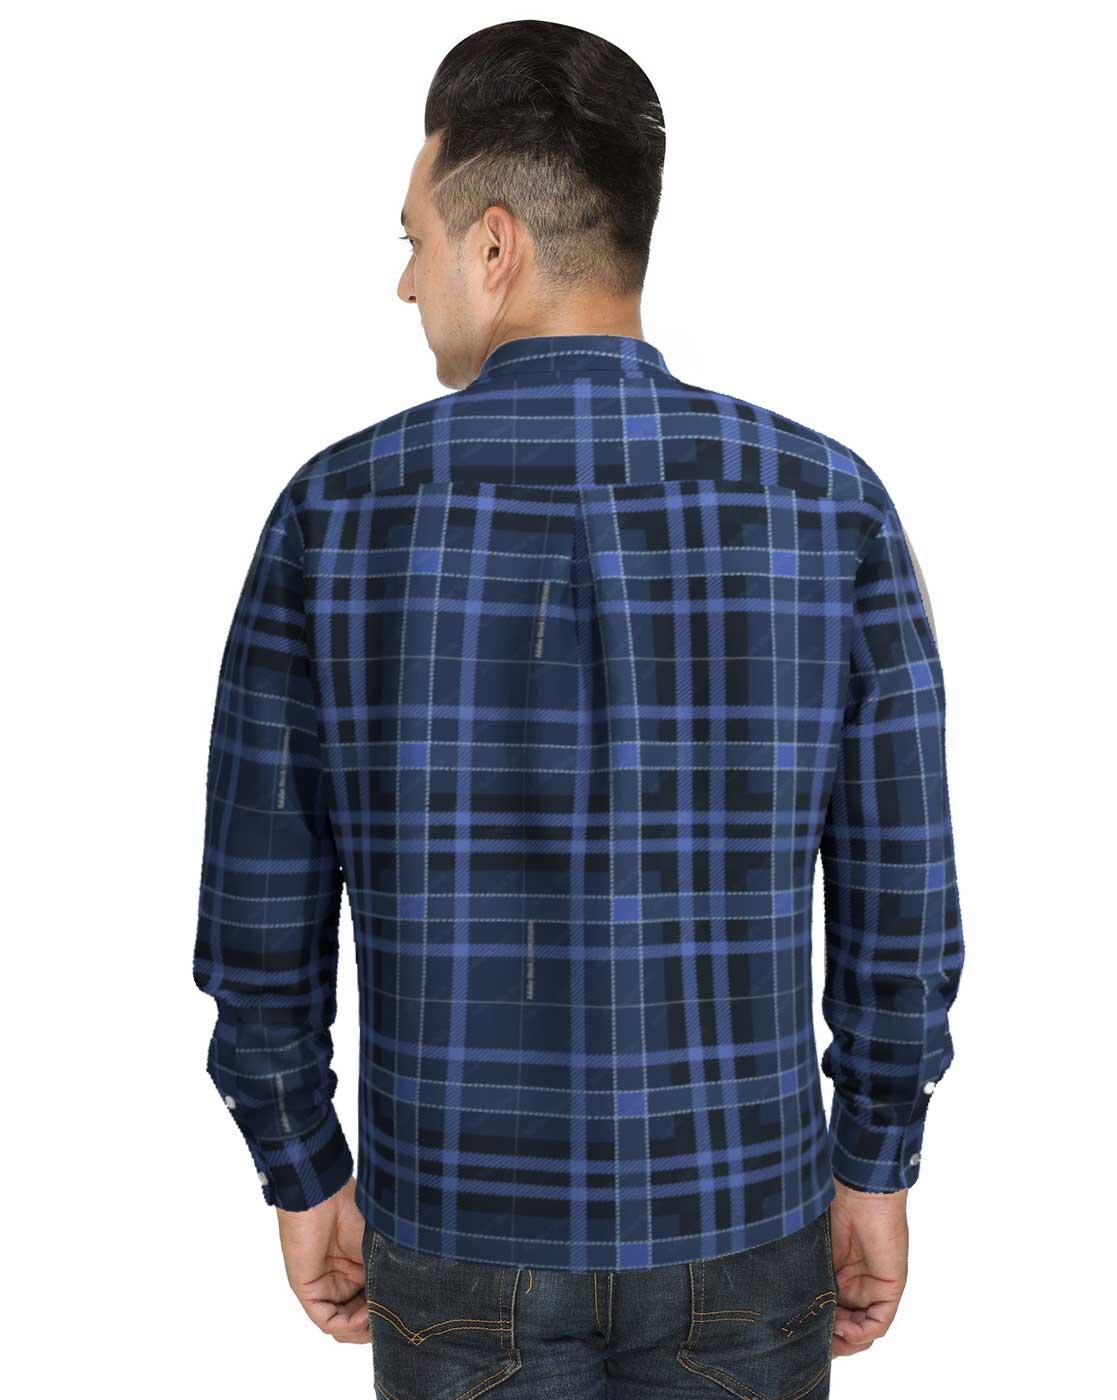
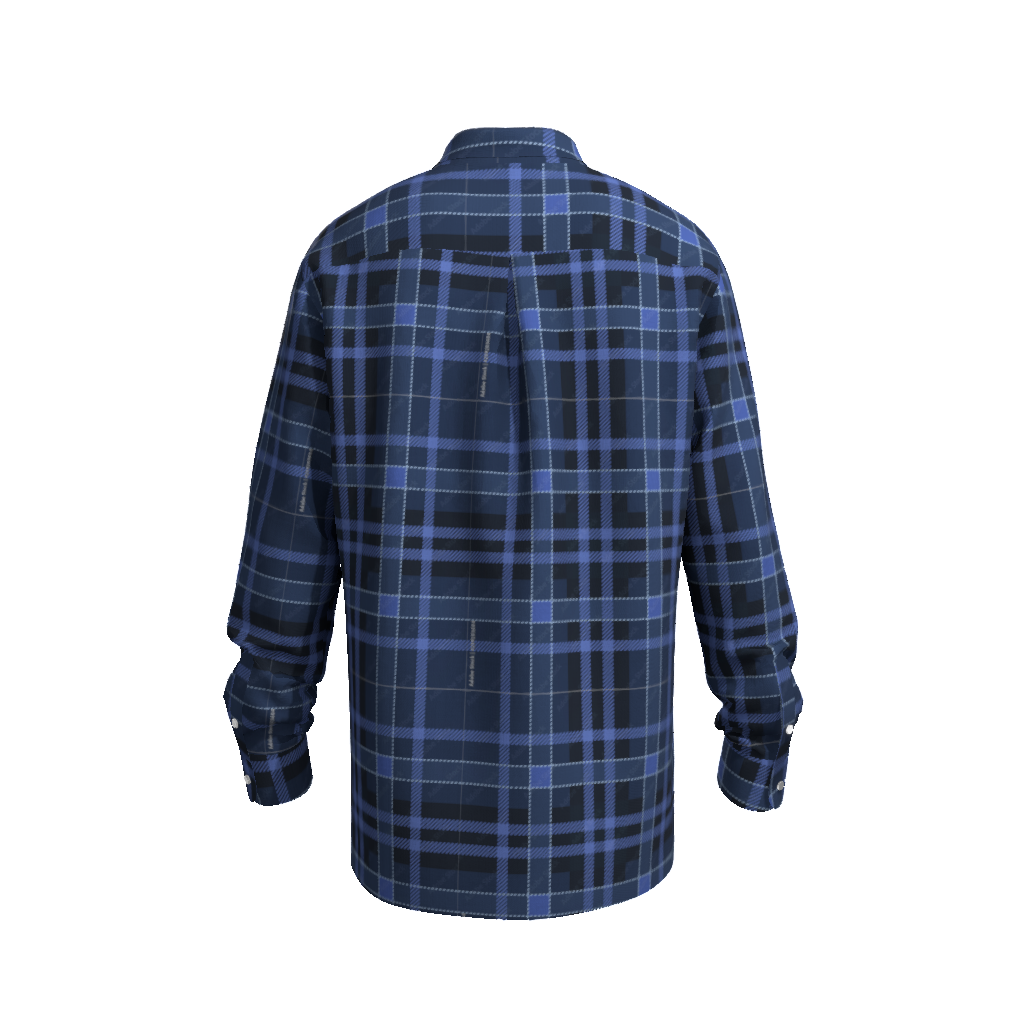
Clothing description: navy blue plaid button up tee